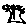
Label: tree